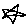
Label: star